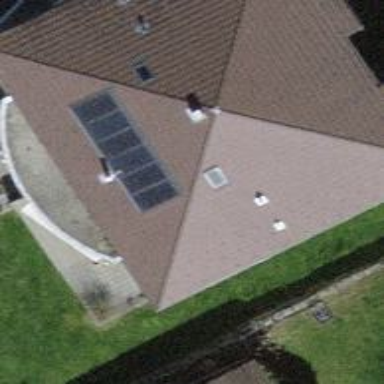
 consisting of solar photovoltaic panels."